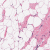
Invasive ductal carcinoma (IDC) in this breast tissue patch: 0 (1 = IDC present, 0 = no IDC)